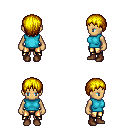
a pixel art fantasy rpg character, female body template, human, tanned skin, teal sleeveless shirt, gold greaves, blonde plain hairstyle, brown shoes, four views (front, back, left, right), 2x2 character sprite sheet, small pixel art, hard edges, no anti-aliasing